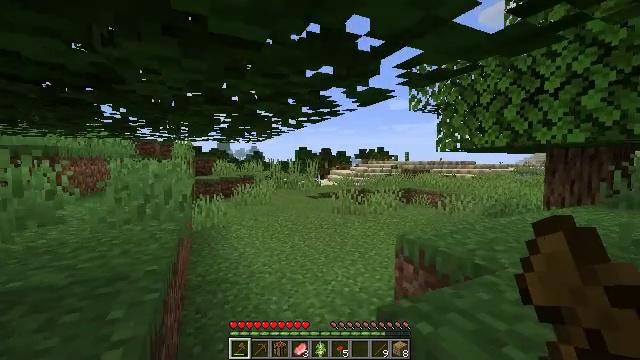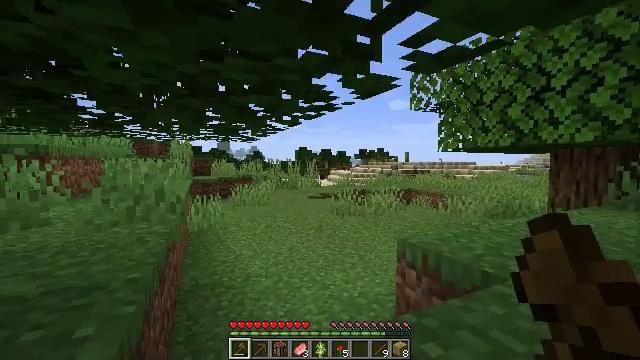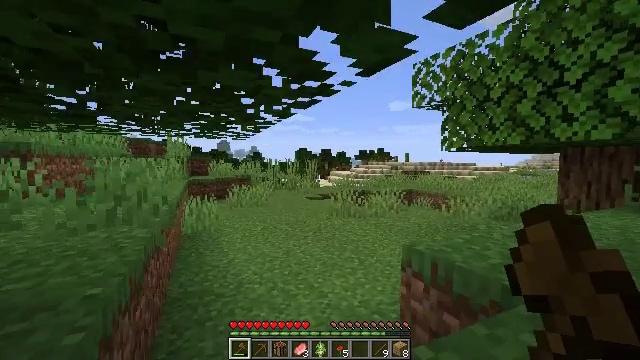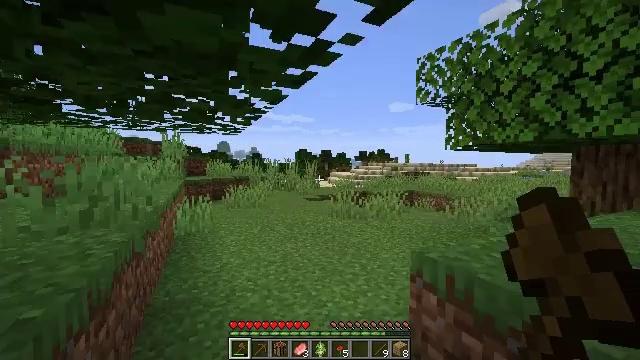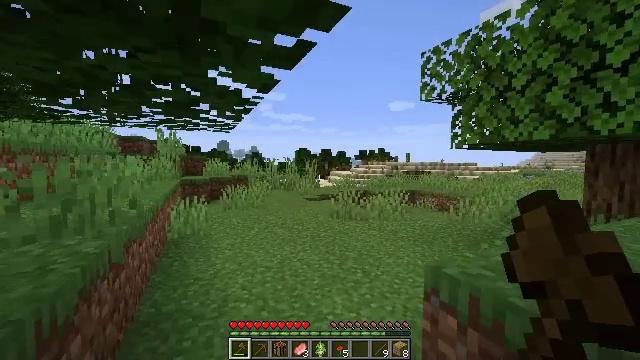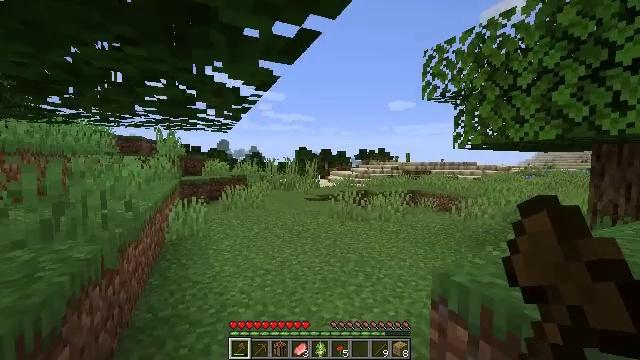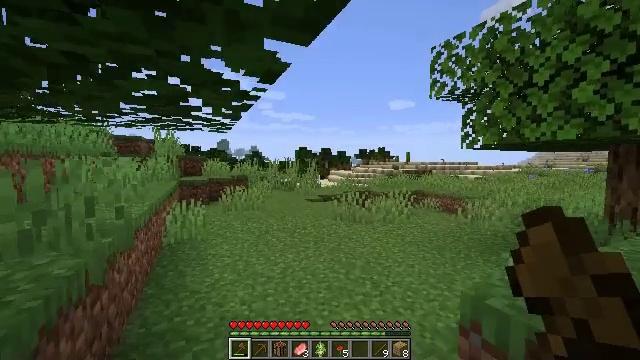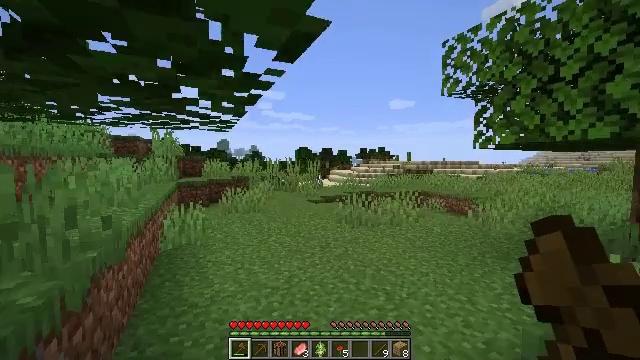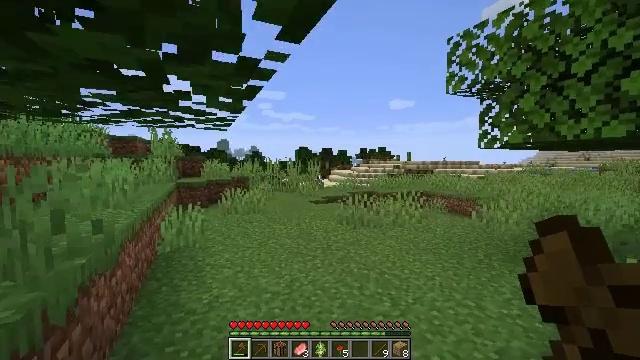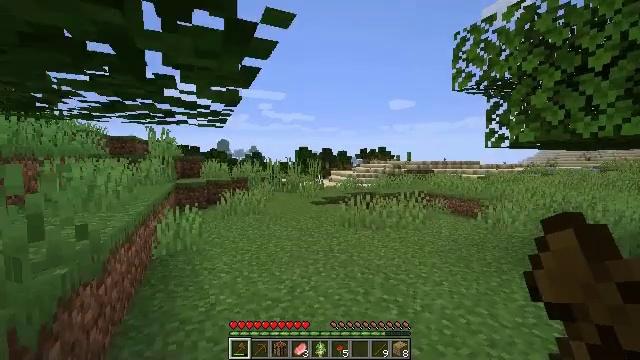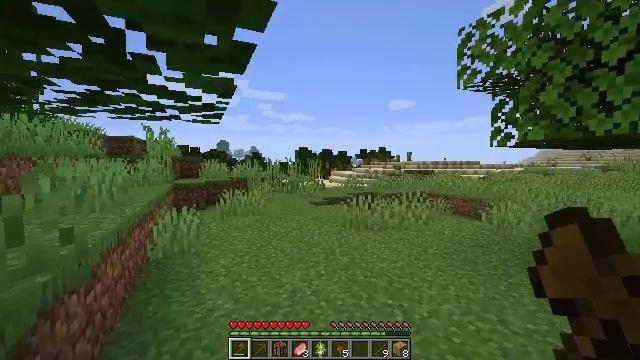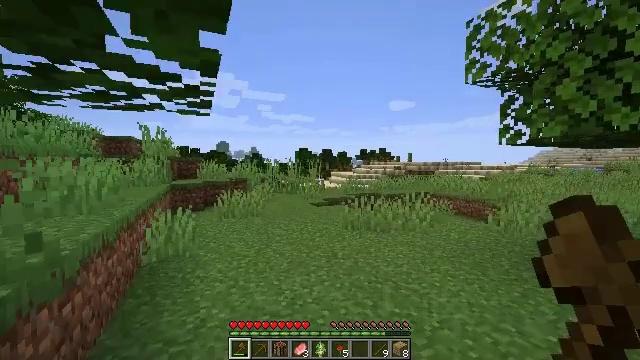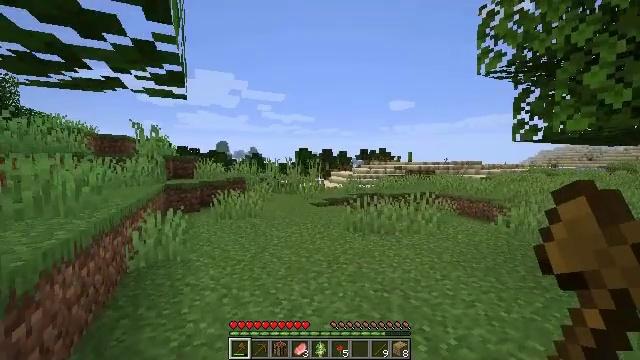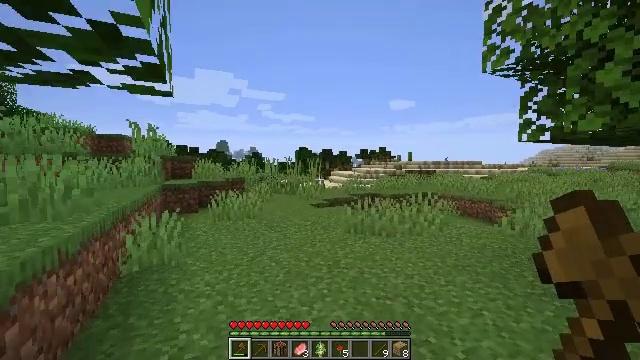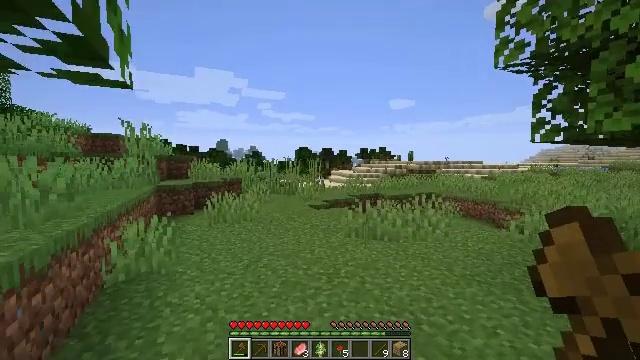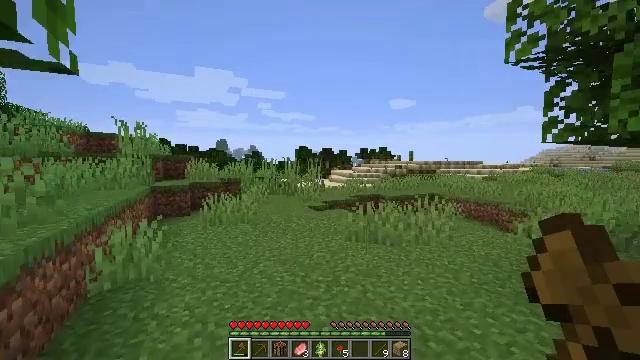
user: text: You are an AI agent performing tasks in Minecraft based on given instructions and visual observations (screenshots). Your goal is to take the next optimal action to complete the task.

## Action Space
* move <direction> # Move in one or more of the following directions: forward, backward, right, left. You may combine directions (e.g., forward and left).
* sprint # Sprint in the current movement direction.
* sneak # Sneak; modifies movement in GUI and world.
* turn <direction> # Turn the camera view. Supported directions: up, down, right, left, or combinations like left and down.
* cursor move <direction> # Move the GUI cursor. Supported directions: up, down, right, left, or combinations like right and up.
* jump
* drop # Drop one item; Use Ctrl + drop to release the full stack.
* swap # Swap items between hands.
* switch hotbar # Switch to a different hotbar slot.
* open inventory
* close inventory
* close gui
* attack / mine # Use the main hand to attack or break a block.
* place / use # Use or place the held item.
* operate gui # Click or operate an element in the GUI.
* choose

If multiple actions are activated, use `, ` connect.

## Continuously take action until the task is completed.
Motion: motion action
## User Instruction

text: Gather a pumpkin block.
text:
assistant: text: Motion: move forward
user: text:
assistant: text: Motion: move forward
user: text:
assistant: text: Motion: move forward
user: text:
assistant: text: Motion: move forward
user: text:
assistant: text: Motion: move forward
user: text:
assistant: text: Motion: move forward
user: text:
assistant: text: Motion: move forward
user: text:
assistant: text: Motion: move forward
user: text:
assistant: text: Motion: move forward
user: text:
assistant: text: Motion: move forward
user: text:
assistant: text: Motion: move forward
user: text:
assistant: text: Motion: move forward
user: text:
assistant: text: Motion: move forward
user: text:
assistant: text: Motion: move forward
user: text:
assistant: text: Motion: move forward
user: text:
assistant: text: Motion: move forward
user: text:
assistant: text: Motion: move forward
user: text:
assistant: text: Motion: move forward
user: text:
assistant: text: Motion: move forward
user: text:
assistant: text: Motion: move forward
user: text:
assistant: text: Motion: move forward
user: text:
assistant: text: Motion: move forward
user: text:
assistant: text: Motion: move forward
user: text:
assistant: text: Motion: move forward
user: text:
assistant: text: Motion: move forward
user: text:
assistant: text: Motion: move forward
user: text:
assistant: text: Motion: move forward
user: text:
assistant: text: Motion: move forward
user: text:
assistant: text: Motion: move forward
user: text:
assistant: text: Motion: move forward